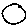
Label: circle